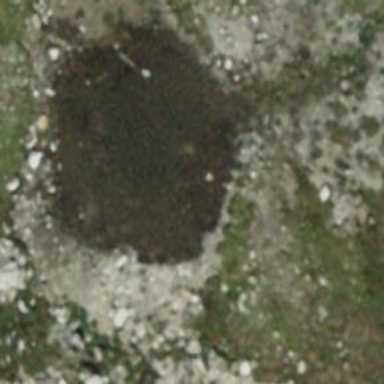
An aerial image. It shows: Pond surrounded by natural water.